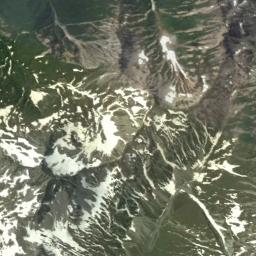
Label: snowberg